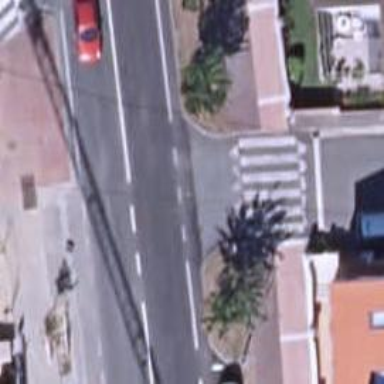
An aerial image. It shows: Marked crossing with traffic-calming table.